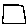
Label: square